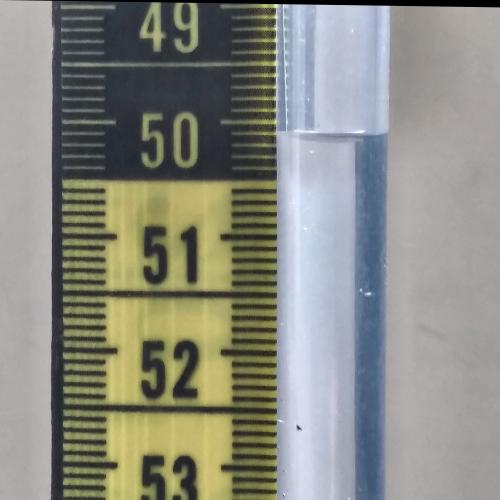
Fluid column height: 50.1 cm